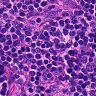
Metastatic tissue present: no